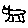
Label: cat